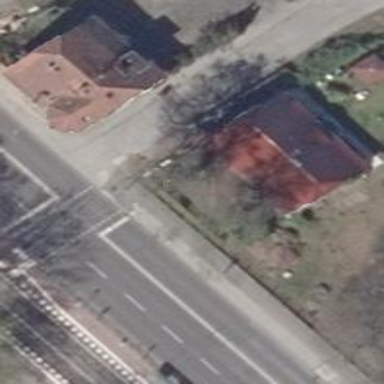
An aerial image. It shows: House with half-hipped roof shape.